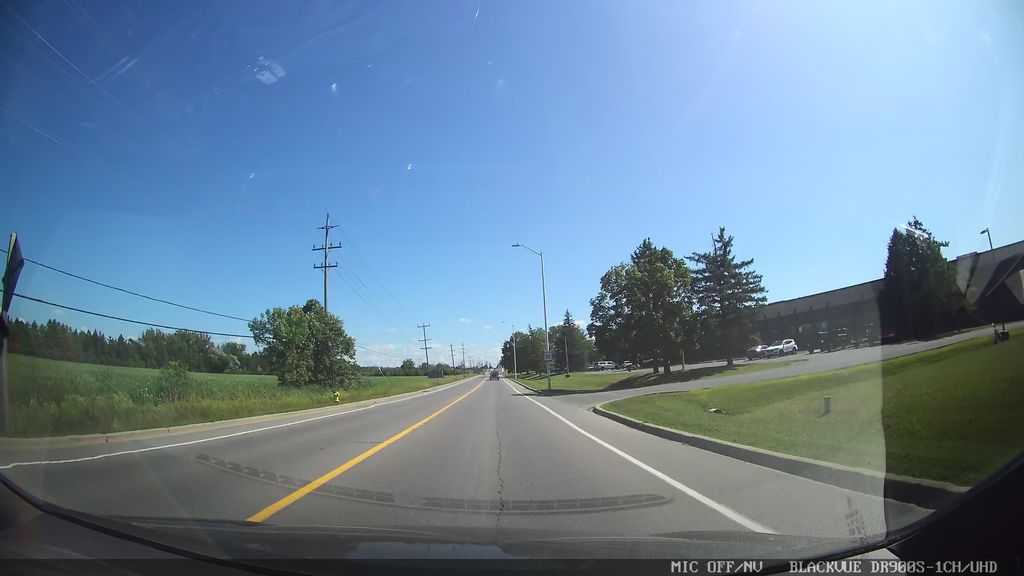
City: ottawa-gatineau